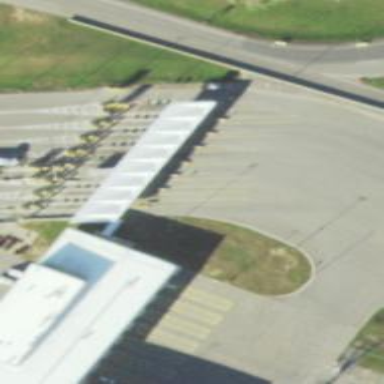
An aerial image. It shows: Border control barrier.